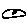
Label: cloud